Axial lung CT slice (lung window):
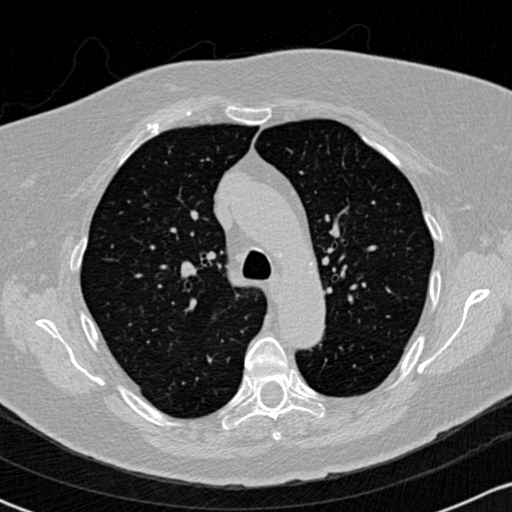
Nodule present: no